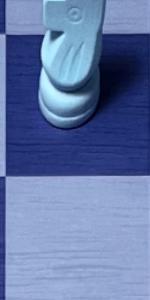
Label: Empty